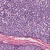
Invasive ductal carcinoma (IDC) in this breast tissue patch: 1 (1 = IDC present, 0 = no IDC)